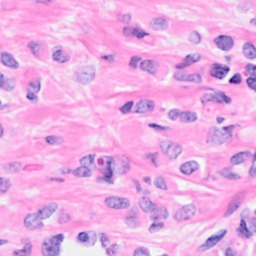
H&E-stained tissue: Breast